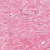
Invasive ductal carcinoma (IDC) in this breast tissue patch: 0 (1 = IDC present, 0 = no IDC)